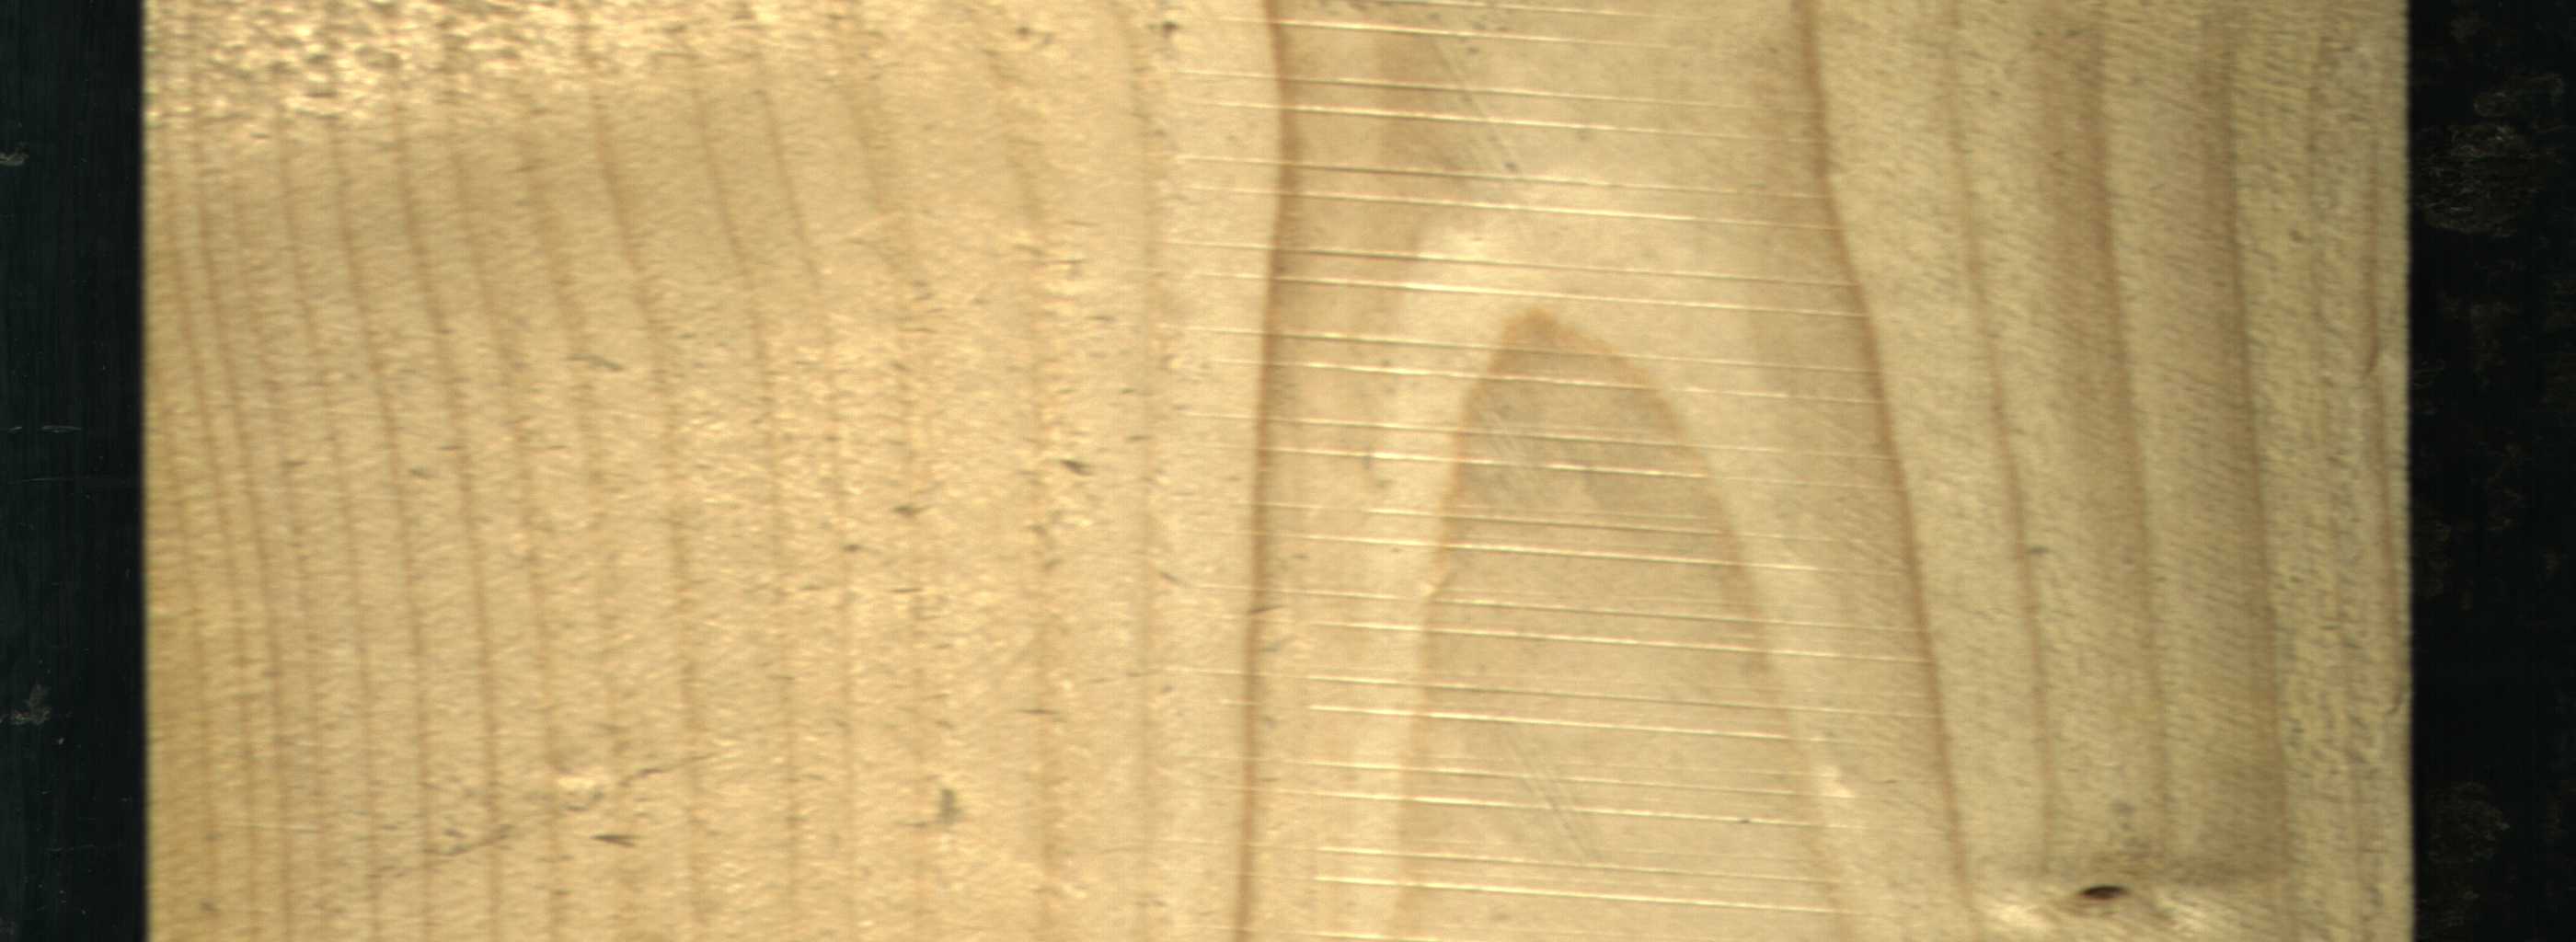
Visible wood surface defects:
Live_Knot